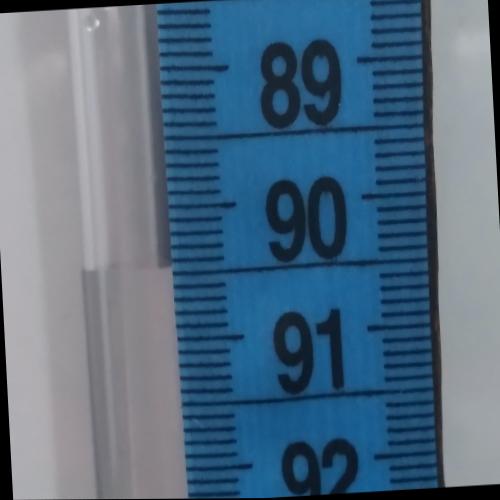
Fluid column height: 90.5 cm